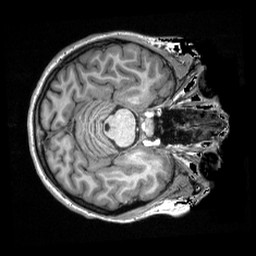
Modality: T1w
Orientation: axial
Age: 19
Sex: female
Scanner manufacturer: siemens
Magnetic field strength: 3 T
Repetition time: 2.3 s
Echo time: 0.00308 s